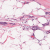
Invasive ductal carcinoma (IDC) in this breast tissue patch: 0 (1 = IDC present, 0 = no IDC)